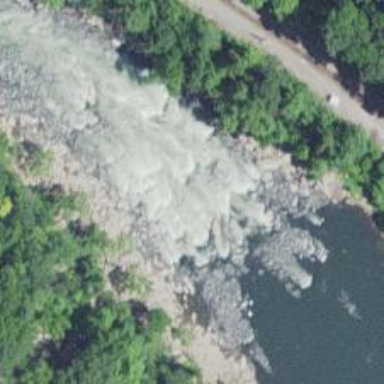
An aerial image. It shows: Rapids in the waterway.